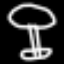
Label: mushroom